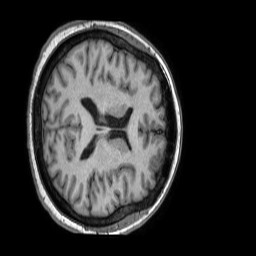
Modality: T1w
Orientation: axial
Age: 47
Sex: female
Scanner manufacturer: philips
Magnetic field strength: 1.5 T
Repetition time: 0.00711 s
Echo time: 0.003213 s